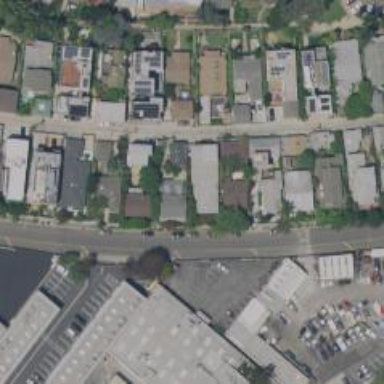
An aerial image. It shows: Residential alley serving as service road.